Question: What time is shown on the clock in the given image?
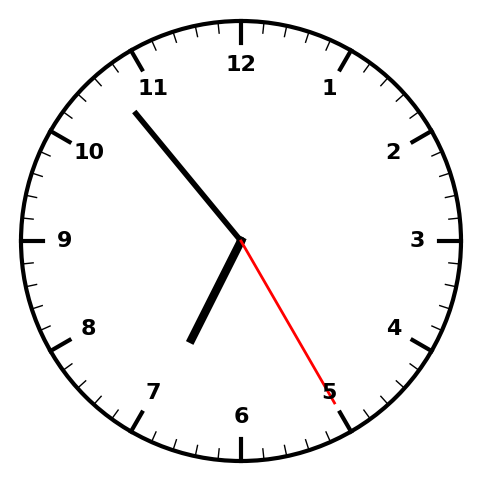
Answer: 06:53:25